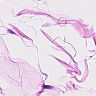
Metastatic tissue present: no